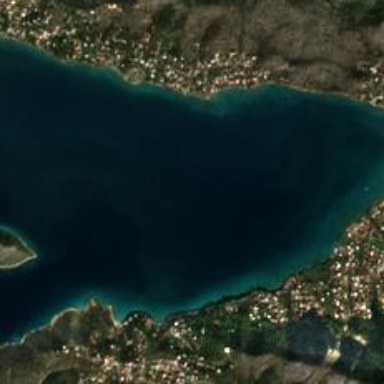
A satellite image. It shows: Beautiful bay in nature.